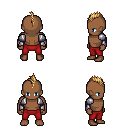
a pixel art fantasy rpg character, male body template, human, dark skin, steel arm armor, red pants, blonde mohawk hairstyle, four views (front, back, left, right), 2x2 character sprite sheet, small pixel art, hard edges, no anti-aliasing